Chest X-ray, PA view. Patient: 61 years old, sex F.
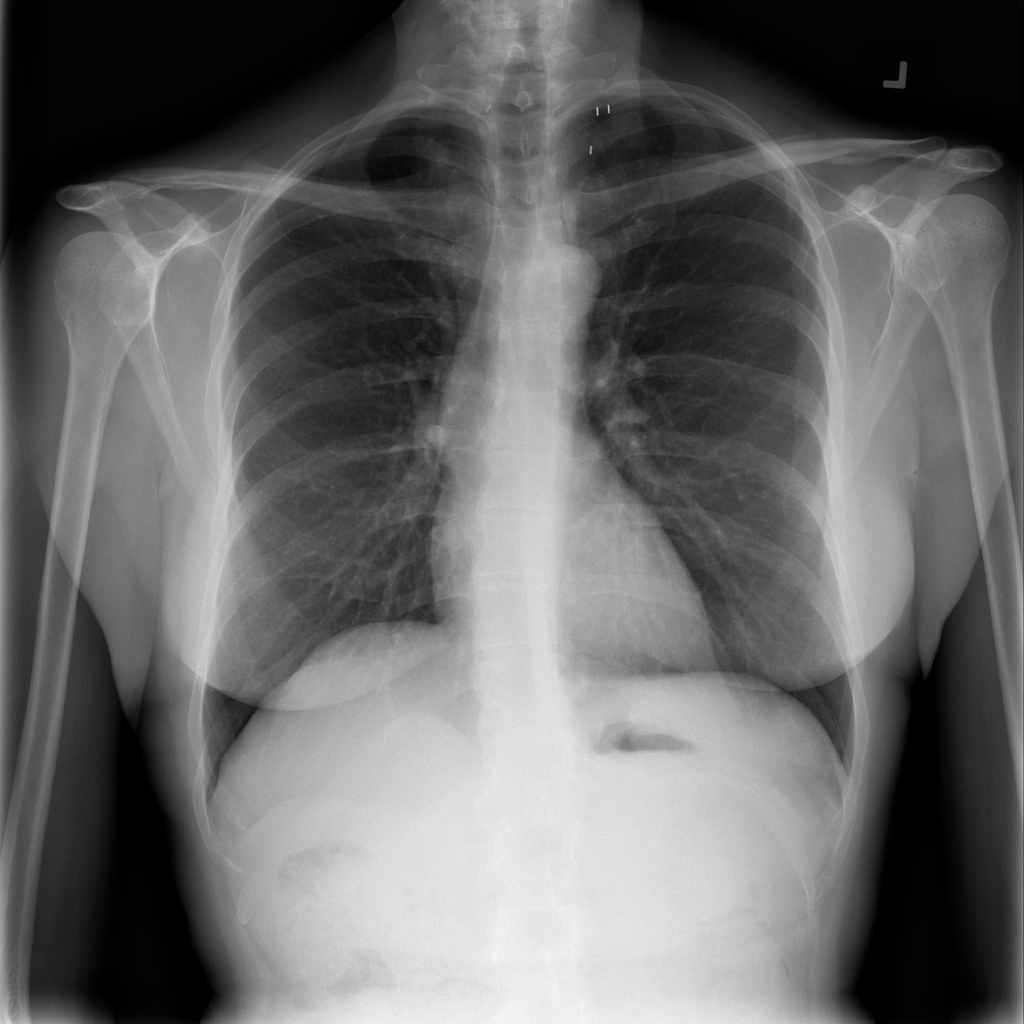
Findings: No Finding